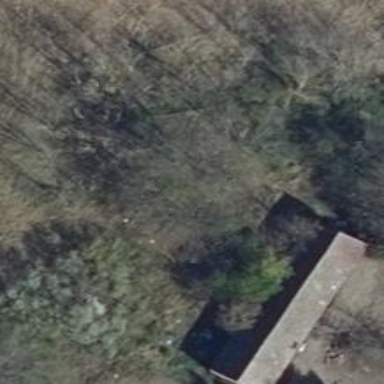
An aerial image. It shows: Service building with gabled roof.